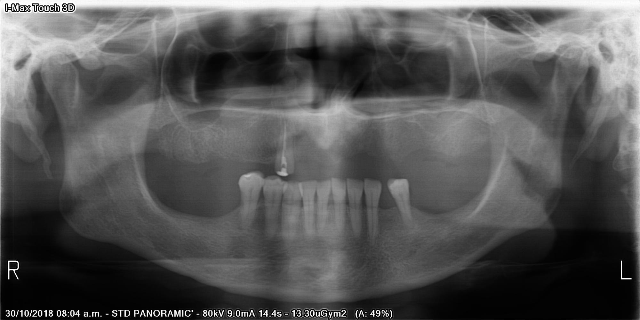
adult